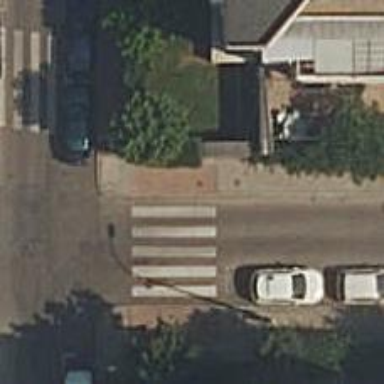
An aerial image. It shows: Footway with zebra crossing.